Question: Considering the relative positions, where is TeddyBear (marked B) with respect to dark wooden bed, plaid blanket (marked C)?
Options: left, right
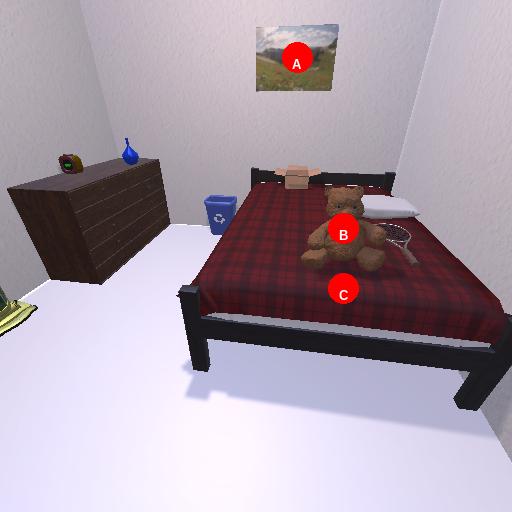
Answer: left